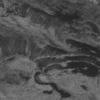
Label: not_dusty